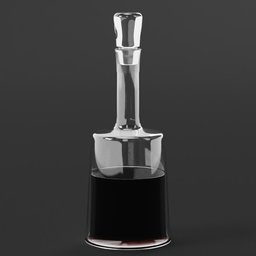
Label: tools